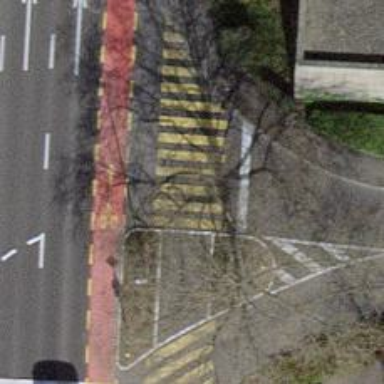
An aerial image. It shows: Crossing with traffic signals.